高一 · 计数
（2018 春・沙坪坝区校级期末）某城市缺水问题比较突出, 为了制定节水管理办法, 对全市居民某年的月均用水量进行了抽样调查, 其中 4 位居民的月均用水量分别为 $x_{1}, x_{2}, x_{3}, x_{4}$. 根据图 3 所示的程序框图, 若知 $x_{1}, x_{2}, x_{3}, x_{4}$ 分别为 $1,2,1.5,0.5$, 则输出的结果 $S$ 为

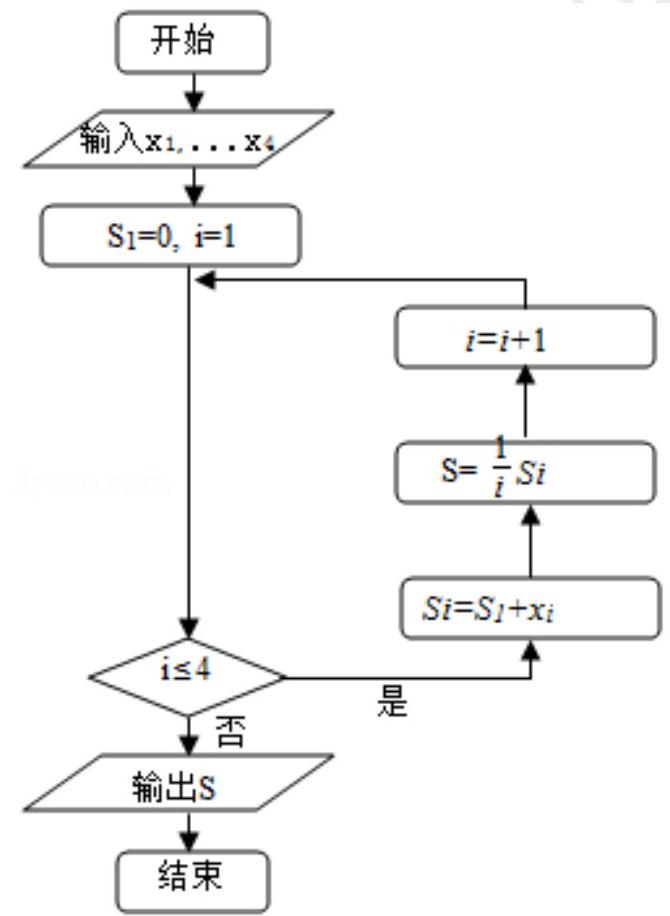
答案: $\frac{5}{4}$
解析: 解：程序运行过程中，各变量值变化情况如下表：1, $2,1.5,0.5$

第一 $(i=1)$ 步: $s_{1}=s_{1}+x_{i}=0+1=1$

第二 $(i=2)$ 步: $s_{1}=s_{1}+x_{i}=1+2=3$

第三 $(i=3)$ 步: $s_{1}=s_{1}+X_{i}=3+1.5=4.5$

第四 $\left(i=4 ）\right.$ 步 $: s_{1}=s_{1}+x_{i}=4.5+0.5=5, s=\frac{1}{4} \times 5=\frac{5}{4}$

第五 $(i=5)$ 步: $i=5>4$, 输出 $s=\frac{5}{4}$

故答案为: $\frac{5}{4}$